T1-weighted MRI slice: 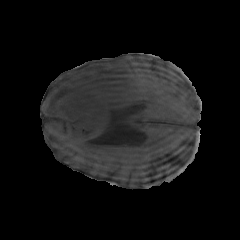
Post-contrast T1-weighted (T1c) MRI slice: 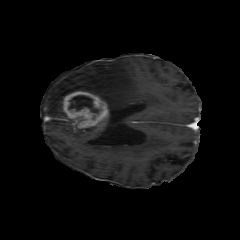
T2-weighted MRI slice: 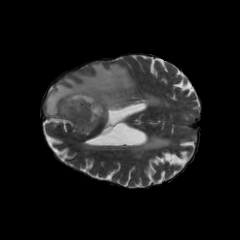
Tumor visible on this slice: yes